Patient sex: M
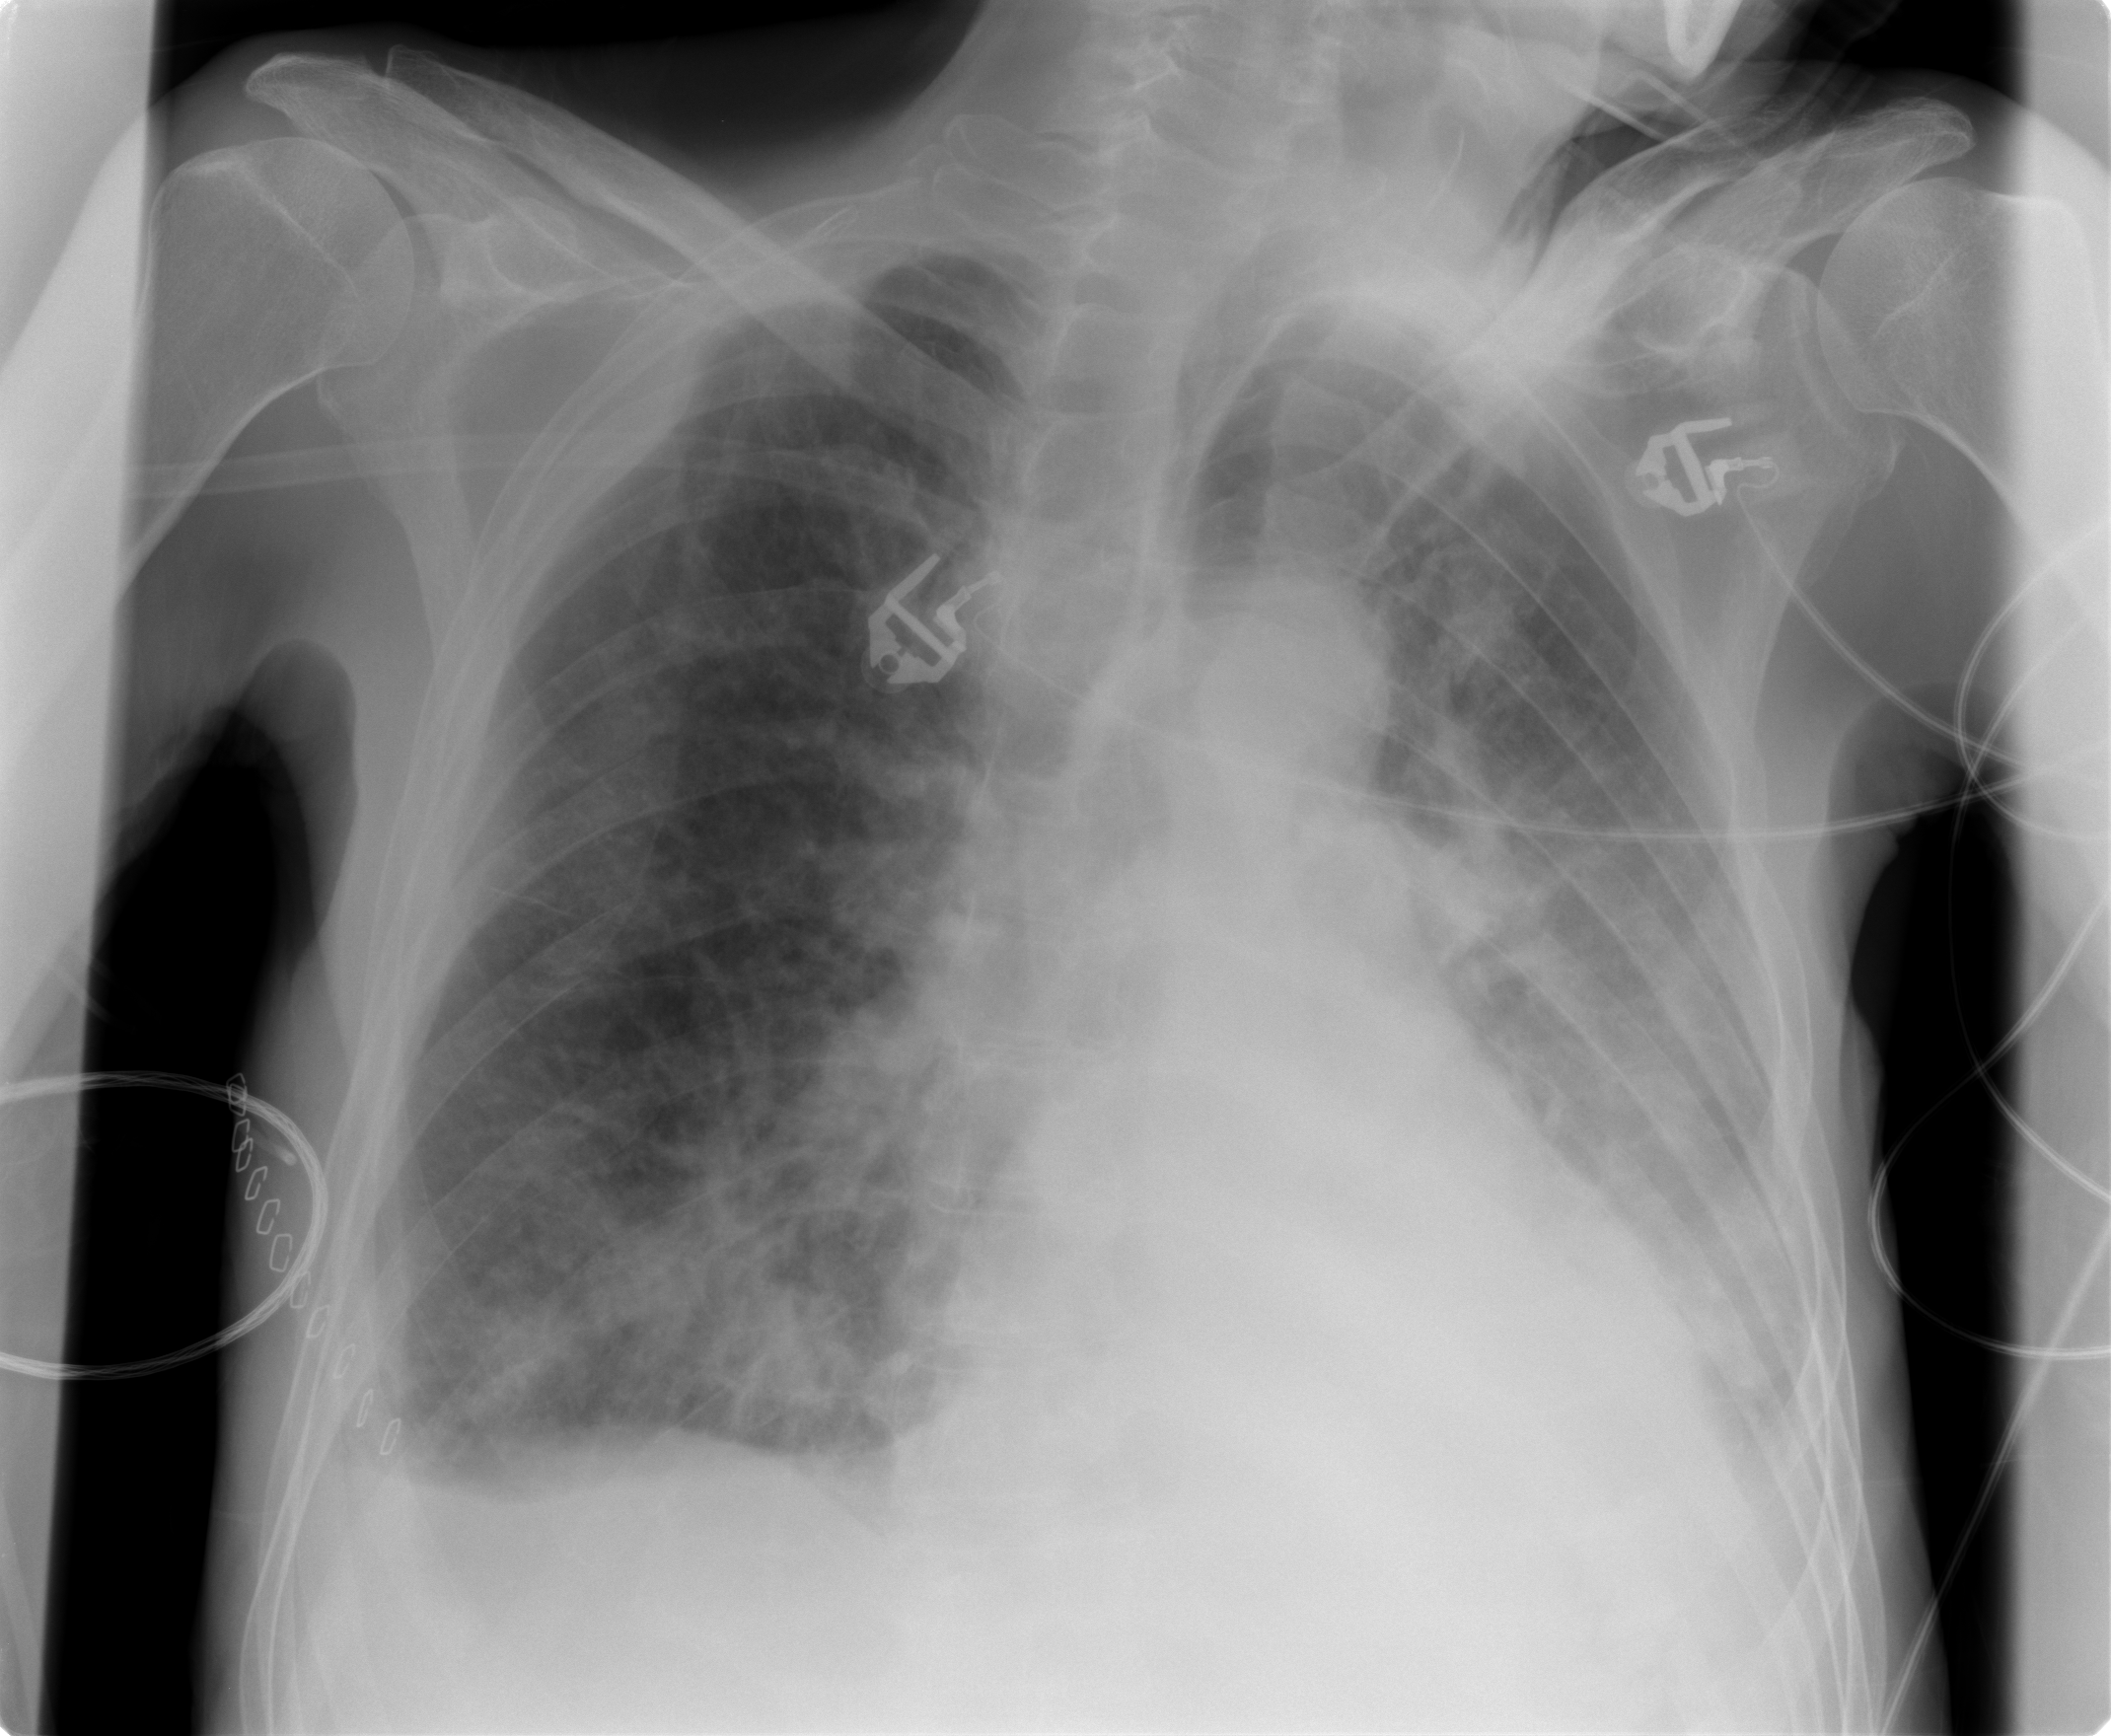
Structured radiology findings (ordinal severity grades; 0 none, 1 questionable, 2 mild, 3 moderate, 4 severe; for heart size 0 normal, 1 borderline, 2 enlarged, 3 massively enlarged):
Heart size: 0
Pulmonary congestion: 2
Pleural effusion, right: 0
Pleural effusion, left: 2
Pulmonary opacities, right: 2
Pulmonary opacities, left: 3
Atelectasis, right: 2
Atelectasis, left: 2